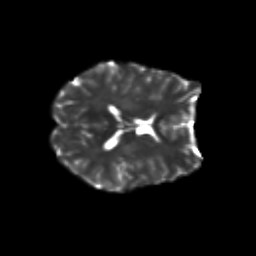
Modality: T2w
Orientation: axial
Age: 23
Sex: female
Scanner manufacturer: siemens
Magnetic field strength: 3 T
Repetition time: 3.5 s
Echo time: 0.125 s